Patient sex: F
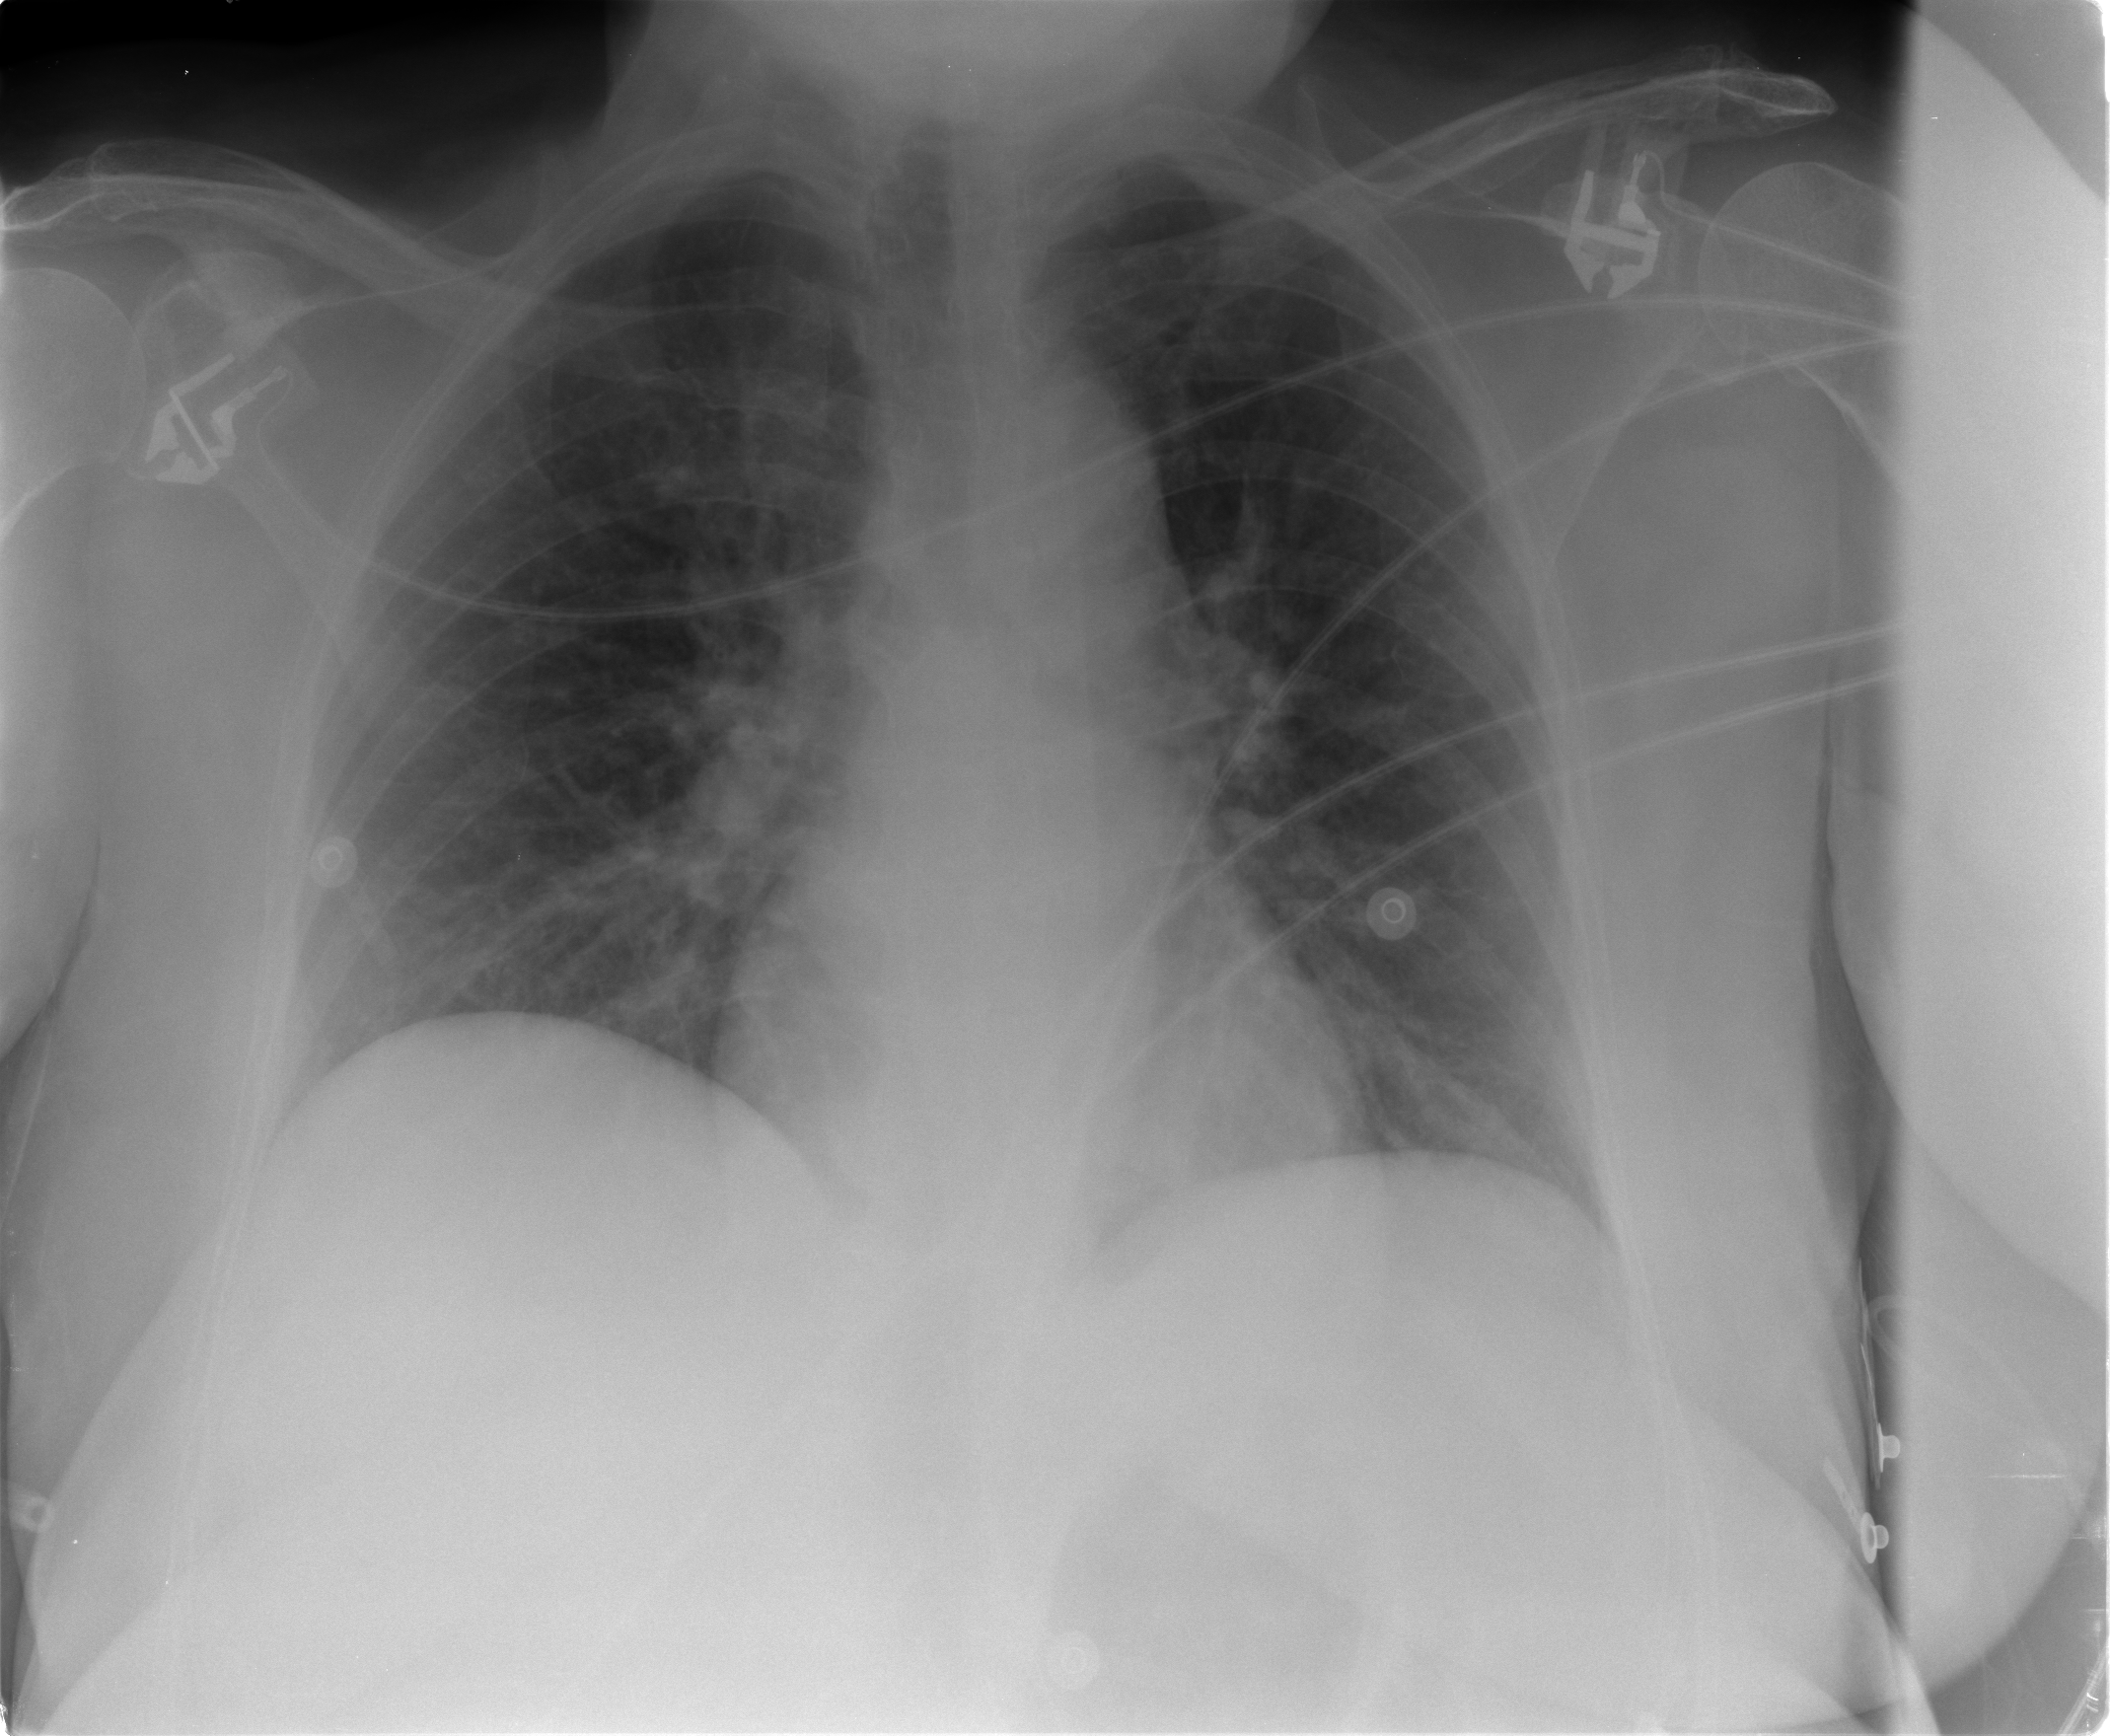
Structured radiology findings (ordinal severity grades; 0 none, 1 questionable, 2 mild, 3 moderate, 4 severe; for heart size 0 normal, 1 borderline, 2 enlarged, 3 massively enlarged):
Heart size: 0
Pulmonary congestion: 2
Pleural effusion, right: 0
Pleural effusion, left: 0
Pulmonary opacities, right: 0
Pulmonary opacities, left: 0
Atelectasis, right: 2
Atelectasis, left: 2